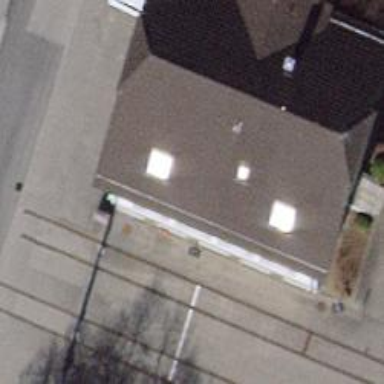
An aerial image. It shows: Building with half-hipped roof.